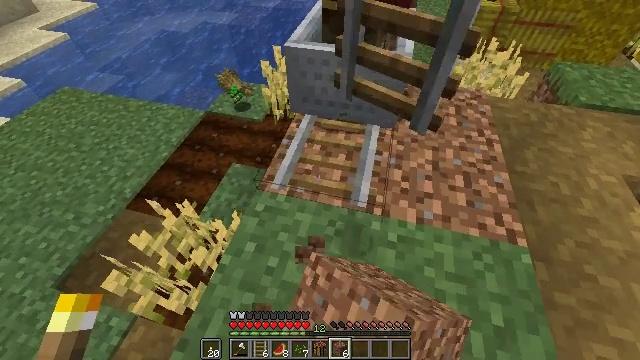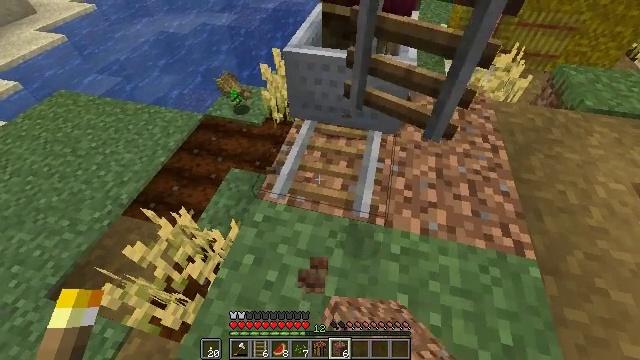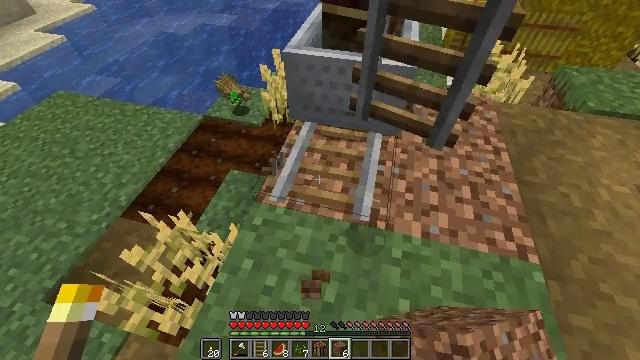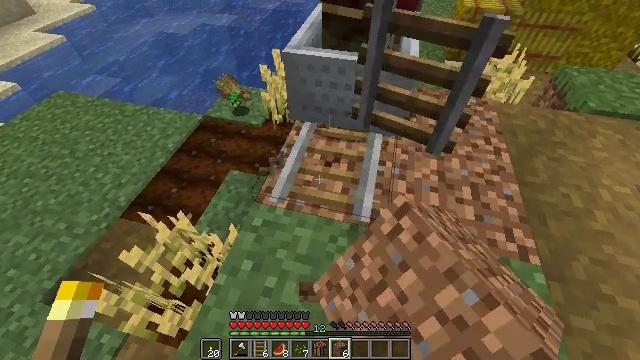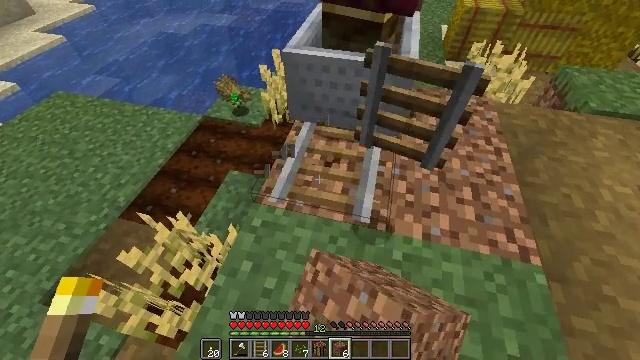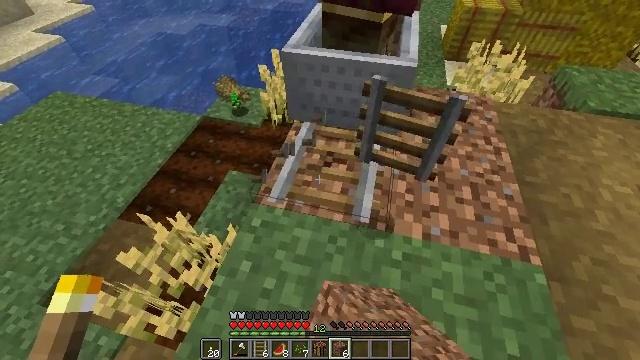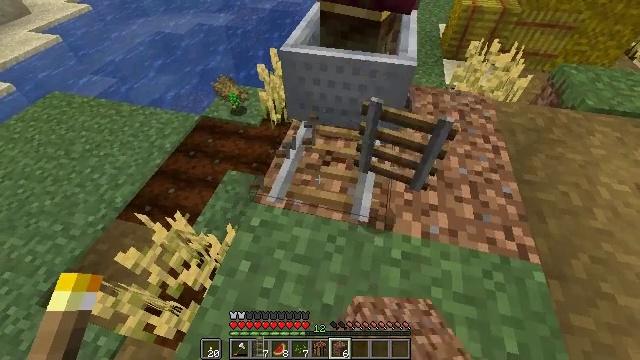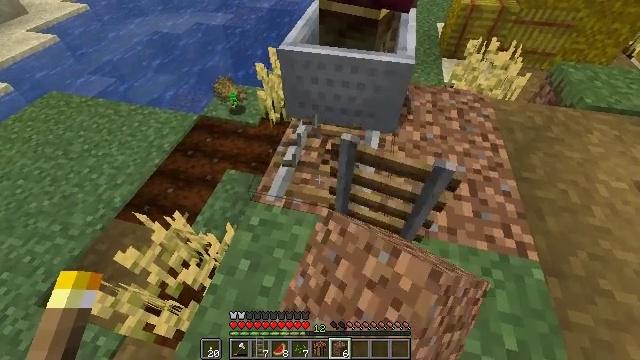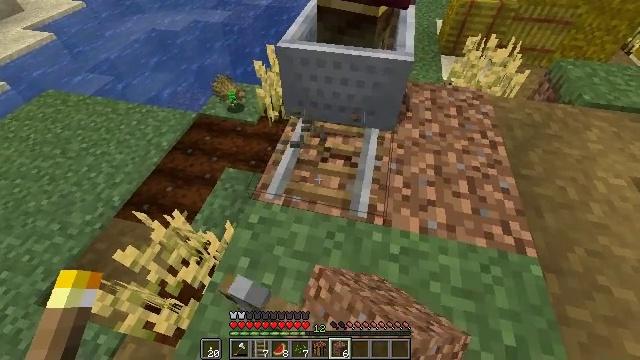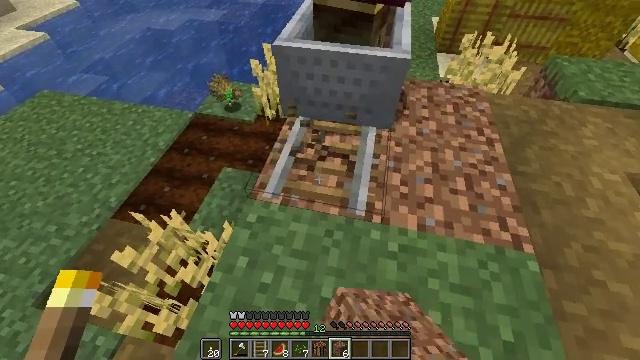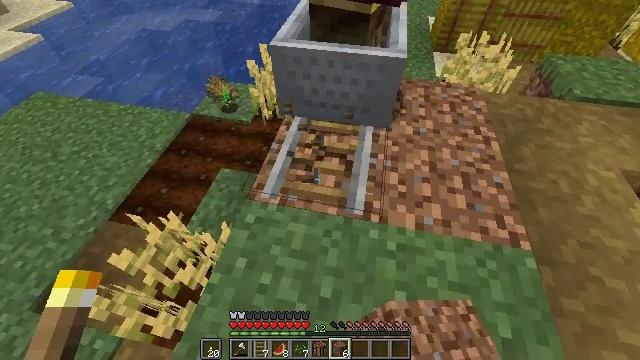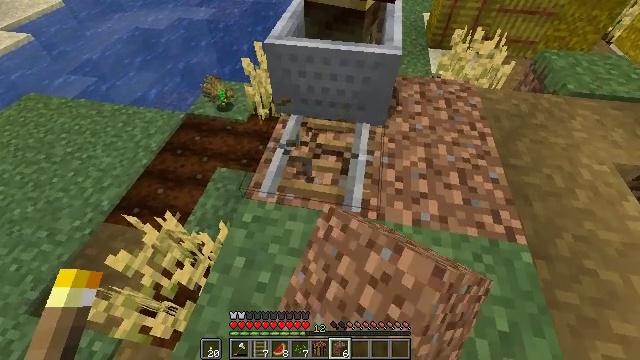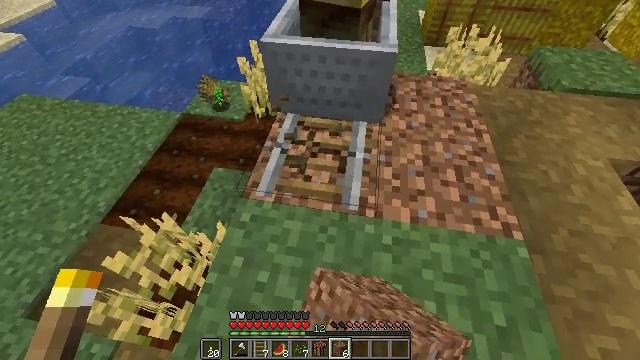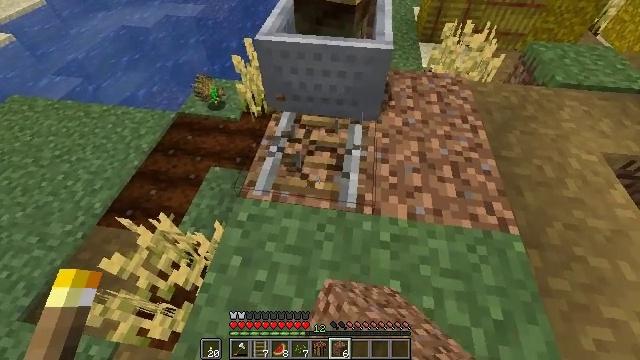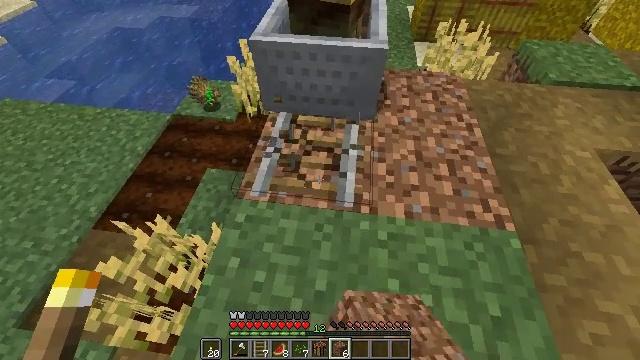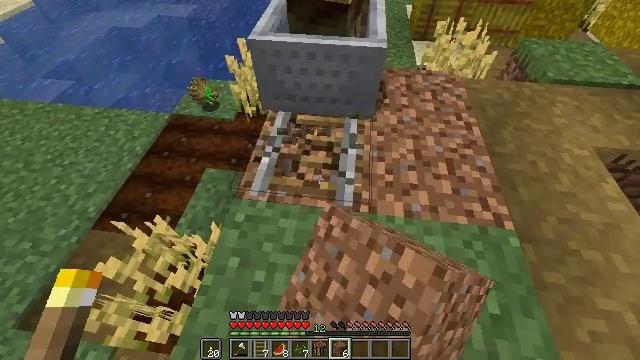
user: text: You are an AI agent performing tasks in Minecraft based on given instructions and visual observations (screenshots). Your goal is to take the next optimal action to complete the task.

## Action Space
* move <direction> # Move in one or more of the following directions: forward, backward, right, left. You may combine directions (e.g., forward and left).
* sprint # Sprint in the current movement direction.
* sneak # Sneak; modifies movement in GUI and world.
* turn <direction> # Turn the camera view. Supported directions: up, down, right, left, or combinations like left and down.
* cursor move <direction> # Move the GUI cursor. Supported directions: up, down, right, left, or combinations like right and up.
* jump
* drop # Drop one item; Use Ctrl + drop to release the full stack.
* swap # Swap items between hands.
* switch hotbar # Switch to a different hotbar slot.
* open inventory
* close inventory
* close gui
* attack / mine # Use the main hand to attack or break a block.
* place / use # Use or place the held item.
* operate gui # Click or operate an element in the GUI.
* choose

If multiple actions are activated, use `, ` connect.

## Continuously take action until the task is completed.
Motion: motion action
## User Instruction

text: Collect rails for building a railway.
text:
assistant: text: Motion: attack / mine
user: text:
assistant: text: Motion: attack / mine
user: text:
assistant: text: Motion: attack / mine
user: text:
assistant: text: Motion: attack / mine
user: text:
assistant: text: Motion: attack / mine
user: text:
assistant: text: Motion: attack / mine
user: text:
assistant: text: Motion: attack / mine
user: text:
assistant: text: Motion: attack / mine
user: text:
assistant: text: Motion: attack / mine
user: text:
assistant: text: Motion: attack / mine
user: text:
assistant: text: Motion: turn right, attack / mine
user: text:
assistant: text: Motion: attack / mine
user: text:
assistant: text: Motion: turn right, attack / mine
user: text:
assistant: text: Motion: turn right, attack / mine
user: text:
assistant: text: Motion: attack / mine
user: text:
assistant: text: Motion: attack / mine
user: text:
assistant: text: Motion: attack / mine
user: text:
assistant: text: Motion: attack / mine
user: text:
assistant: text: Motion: attack / mine
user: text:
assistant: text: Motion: attack / mine
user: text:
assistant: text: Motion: attack / mine
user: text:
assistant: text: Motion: attack / mine
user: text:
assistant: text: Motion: attack / mine
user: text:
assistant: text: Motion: attack / mine
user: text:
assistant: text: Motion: attack / mine
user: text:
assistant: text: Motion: attack / mine